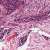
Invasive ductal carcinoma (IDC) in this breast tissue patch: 0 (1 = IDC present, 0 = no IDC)